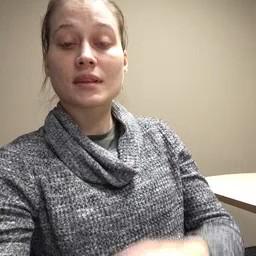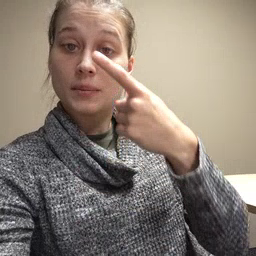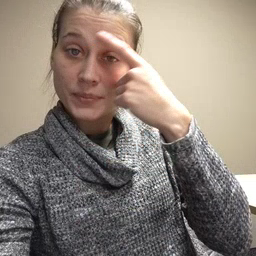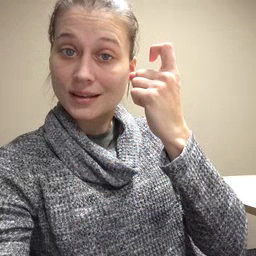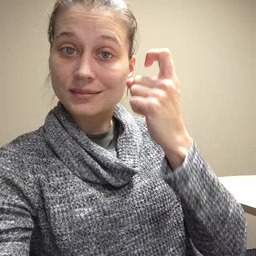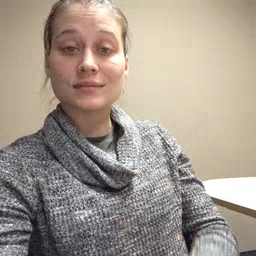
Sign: because